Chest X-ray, PA view. Patient: 50 years old, sex F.
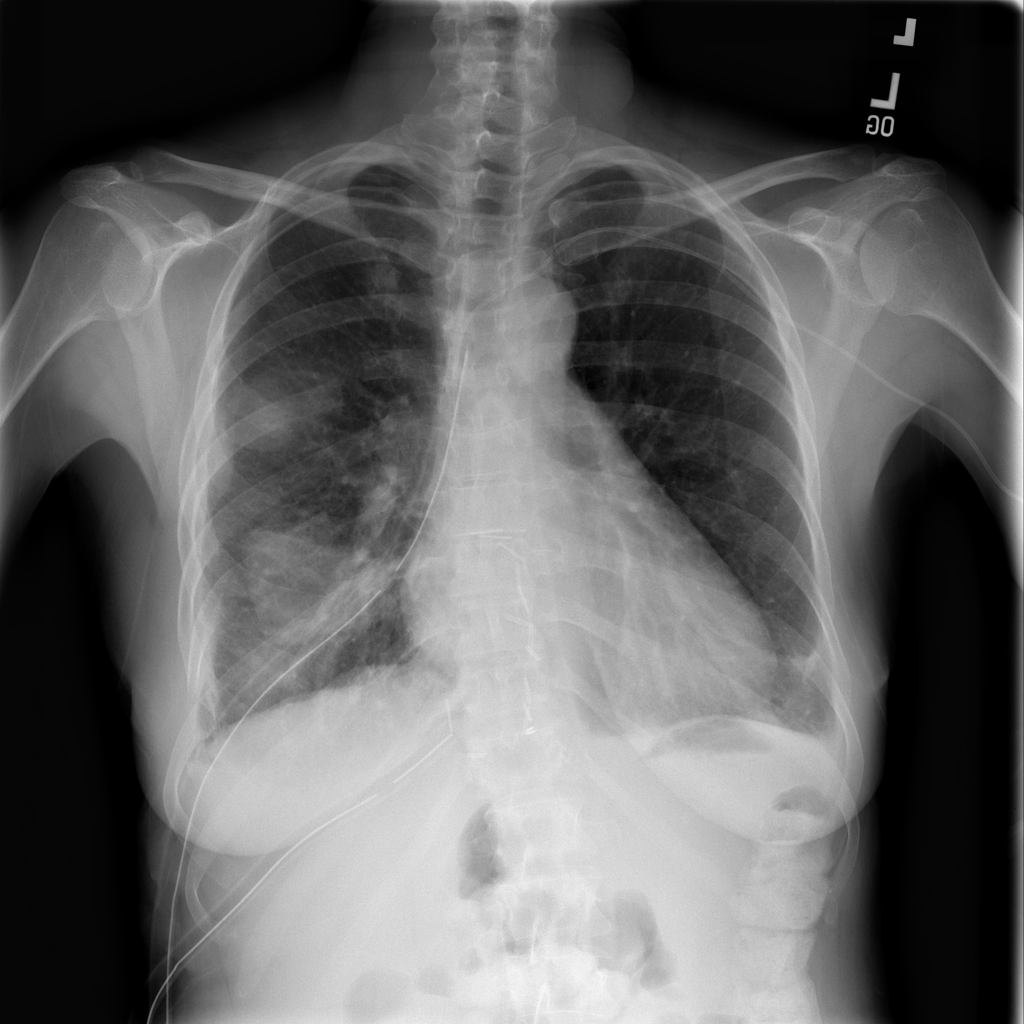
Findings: Pneumothorax